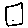
Label: square